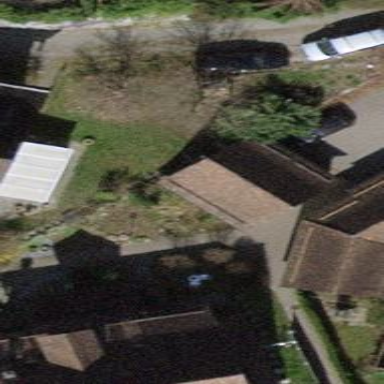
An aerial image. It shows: Garage.